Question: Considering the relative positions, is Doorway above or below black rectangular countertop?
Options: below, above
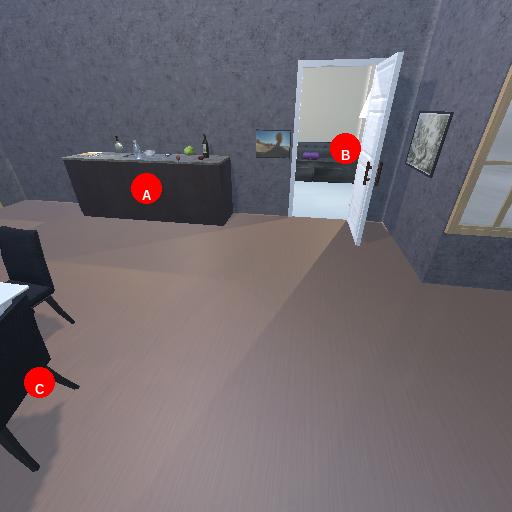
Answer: below